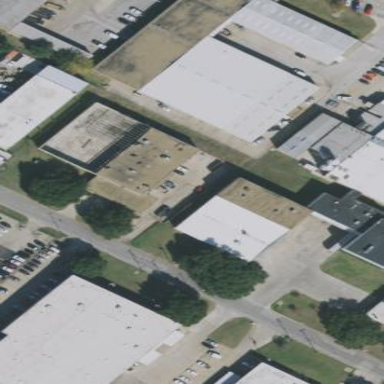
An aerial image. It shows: Warehouse building.